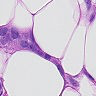
Metastatic tissue present: yes